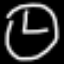
Label: clock